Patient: sex M, age 51
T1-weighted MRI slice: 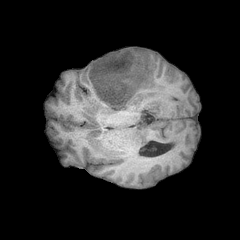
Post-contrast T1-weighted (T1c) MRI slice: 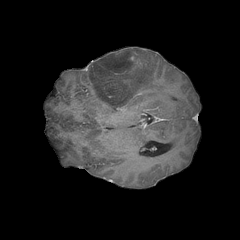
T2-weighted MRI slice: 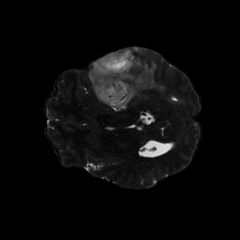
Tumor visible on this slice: yes
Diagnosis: Astrocytoma, IDH-mutant
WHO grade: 4